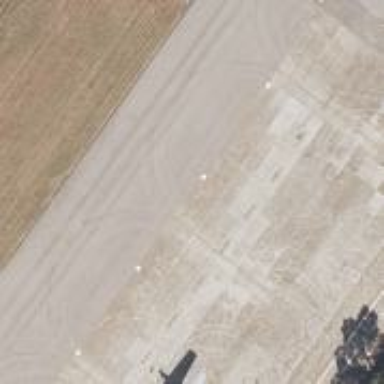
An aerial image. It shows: Image of taxiway at airport.